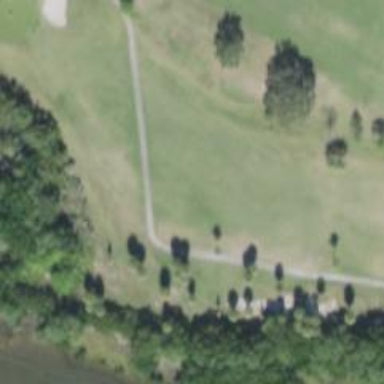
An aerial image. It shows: View of golf hole.